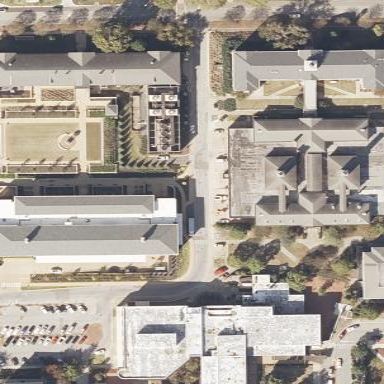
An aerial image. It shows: View of university building.